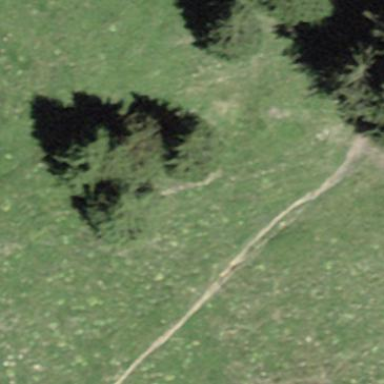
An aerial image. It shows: Forest area.